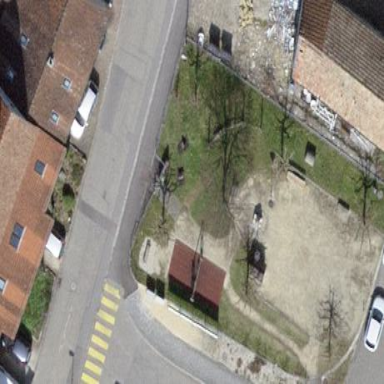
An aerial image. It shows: Playground area for leisure activities on the land.